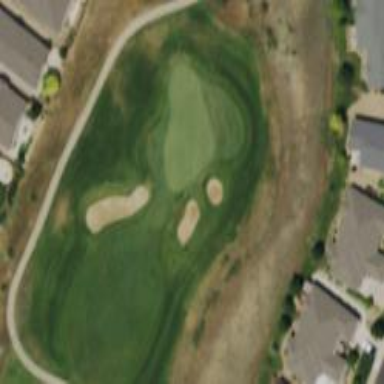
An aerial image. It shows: Golf hole.